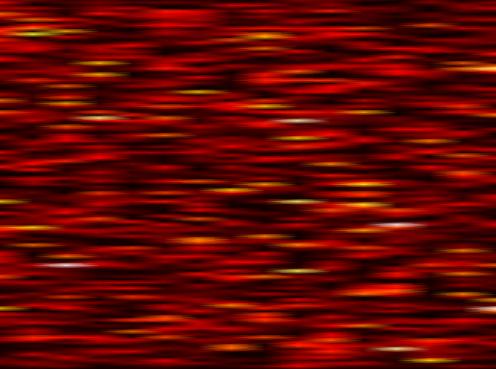
Label: WOLA